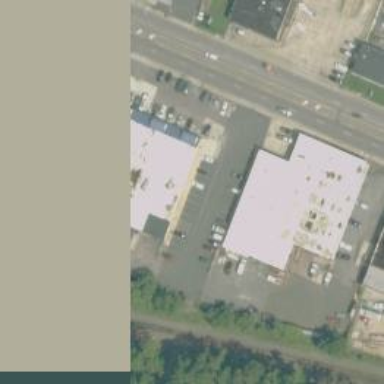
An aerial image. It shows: Manufacturing building.